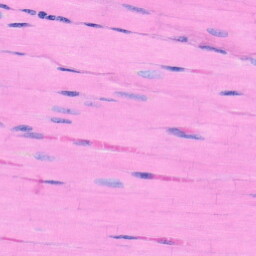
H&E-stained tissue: Heart